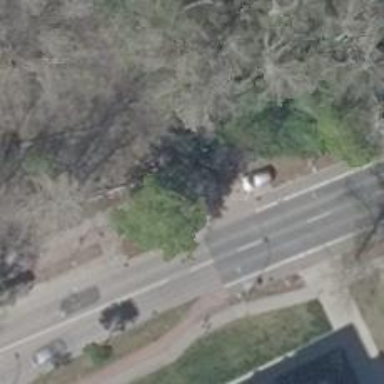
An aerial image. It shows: Sidewalk along the footway.